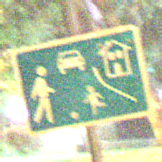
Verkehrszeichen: BeginnVerkehrsberuhigterBereich
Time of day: Night
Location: Outdoor (Suburban)
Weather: PartlyCloudy
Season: NotSpecified
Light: Artificial